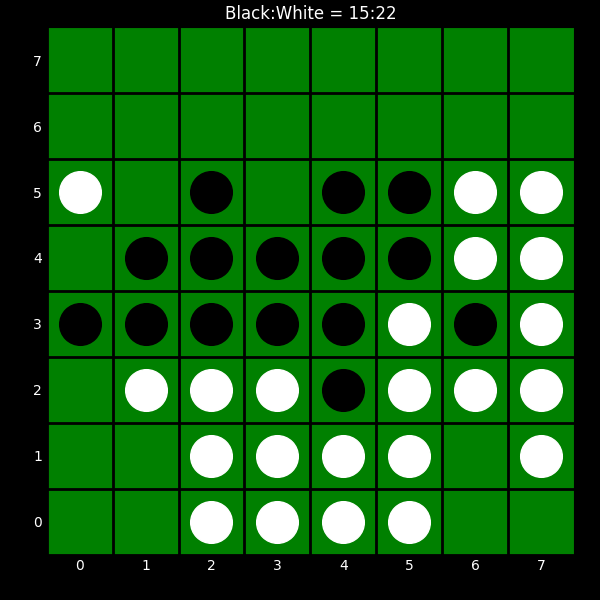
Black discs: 15
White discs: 22